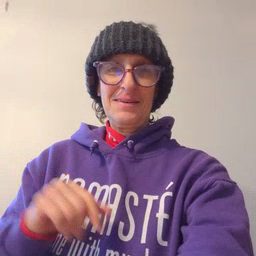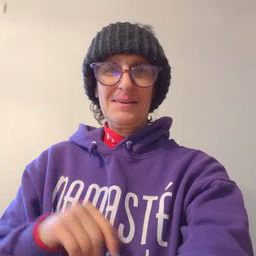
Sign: pen